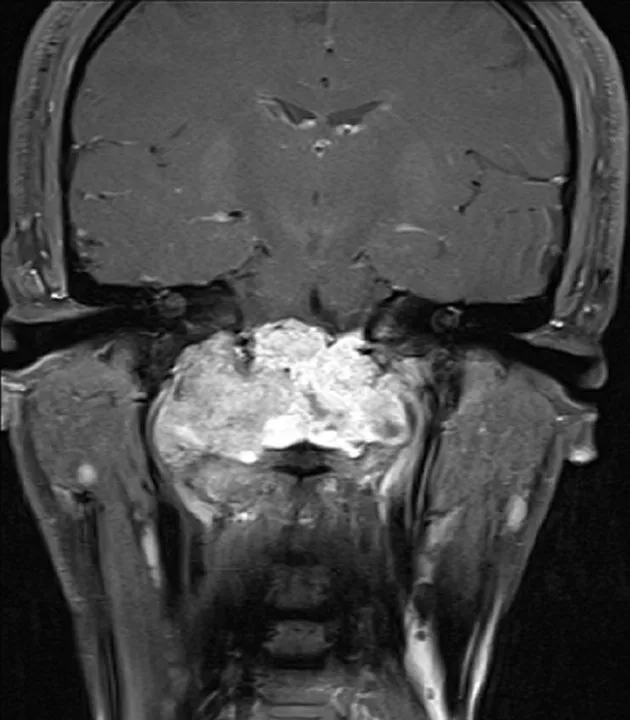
cerebro-spinal MRI, a locally aggressive lesion of the clivus invading the right cavernous sinus (coronal cut of brain).
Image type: radiology (mri)